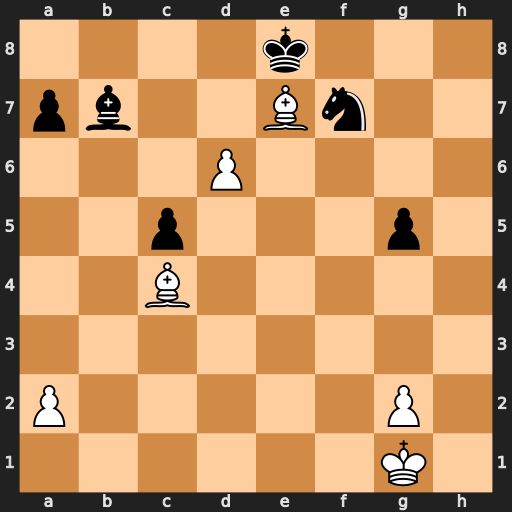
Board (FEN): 4k3/pb2Bn2/3P4/2p3p1/2B5/8/P5P1/6K1
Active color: w
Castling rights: -
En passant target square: -
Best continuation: Bb5+ Bc6 Bxc6#